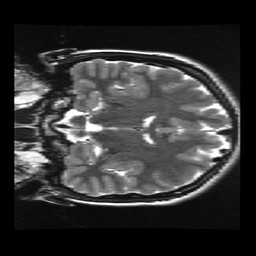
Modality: T2w
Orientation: coronal
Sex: female
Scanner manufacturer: ge
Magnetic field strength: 3 T
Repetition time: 5 s
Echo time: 0.1015 s